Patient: sex M, age 35
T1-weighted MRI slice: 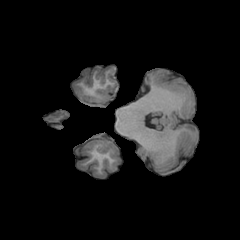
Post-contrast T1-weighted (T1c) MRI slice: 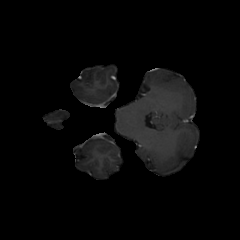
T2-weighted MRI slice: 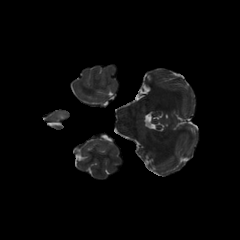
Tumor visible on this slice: yes
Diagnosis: Astrocytoma, IDH-mutant
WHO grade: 3